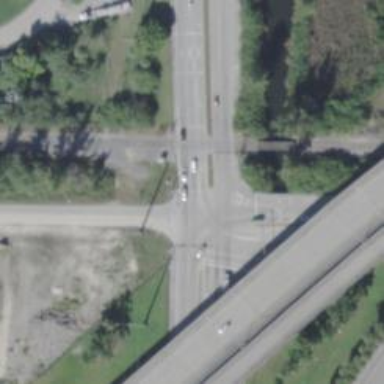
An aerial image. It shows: Uncontrolled road crossing with markings in the form of lines.